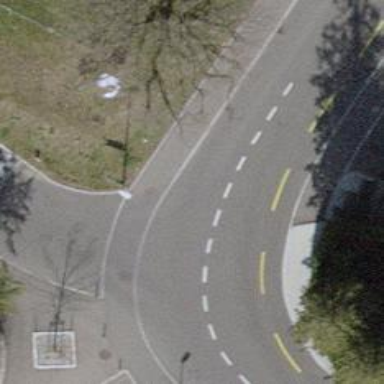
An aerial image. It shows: Tertiary road with asphalt surface. The road has designated cycle lane on the left.